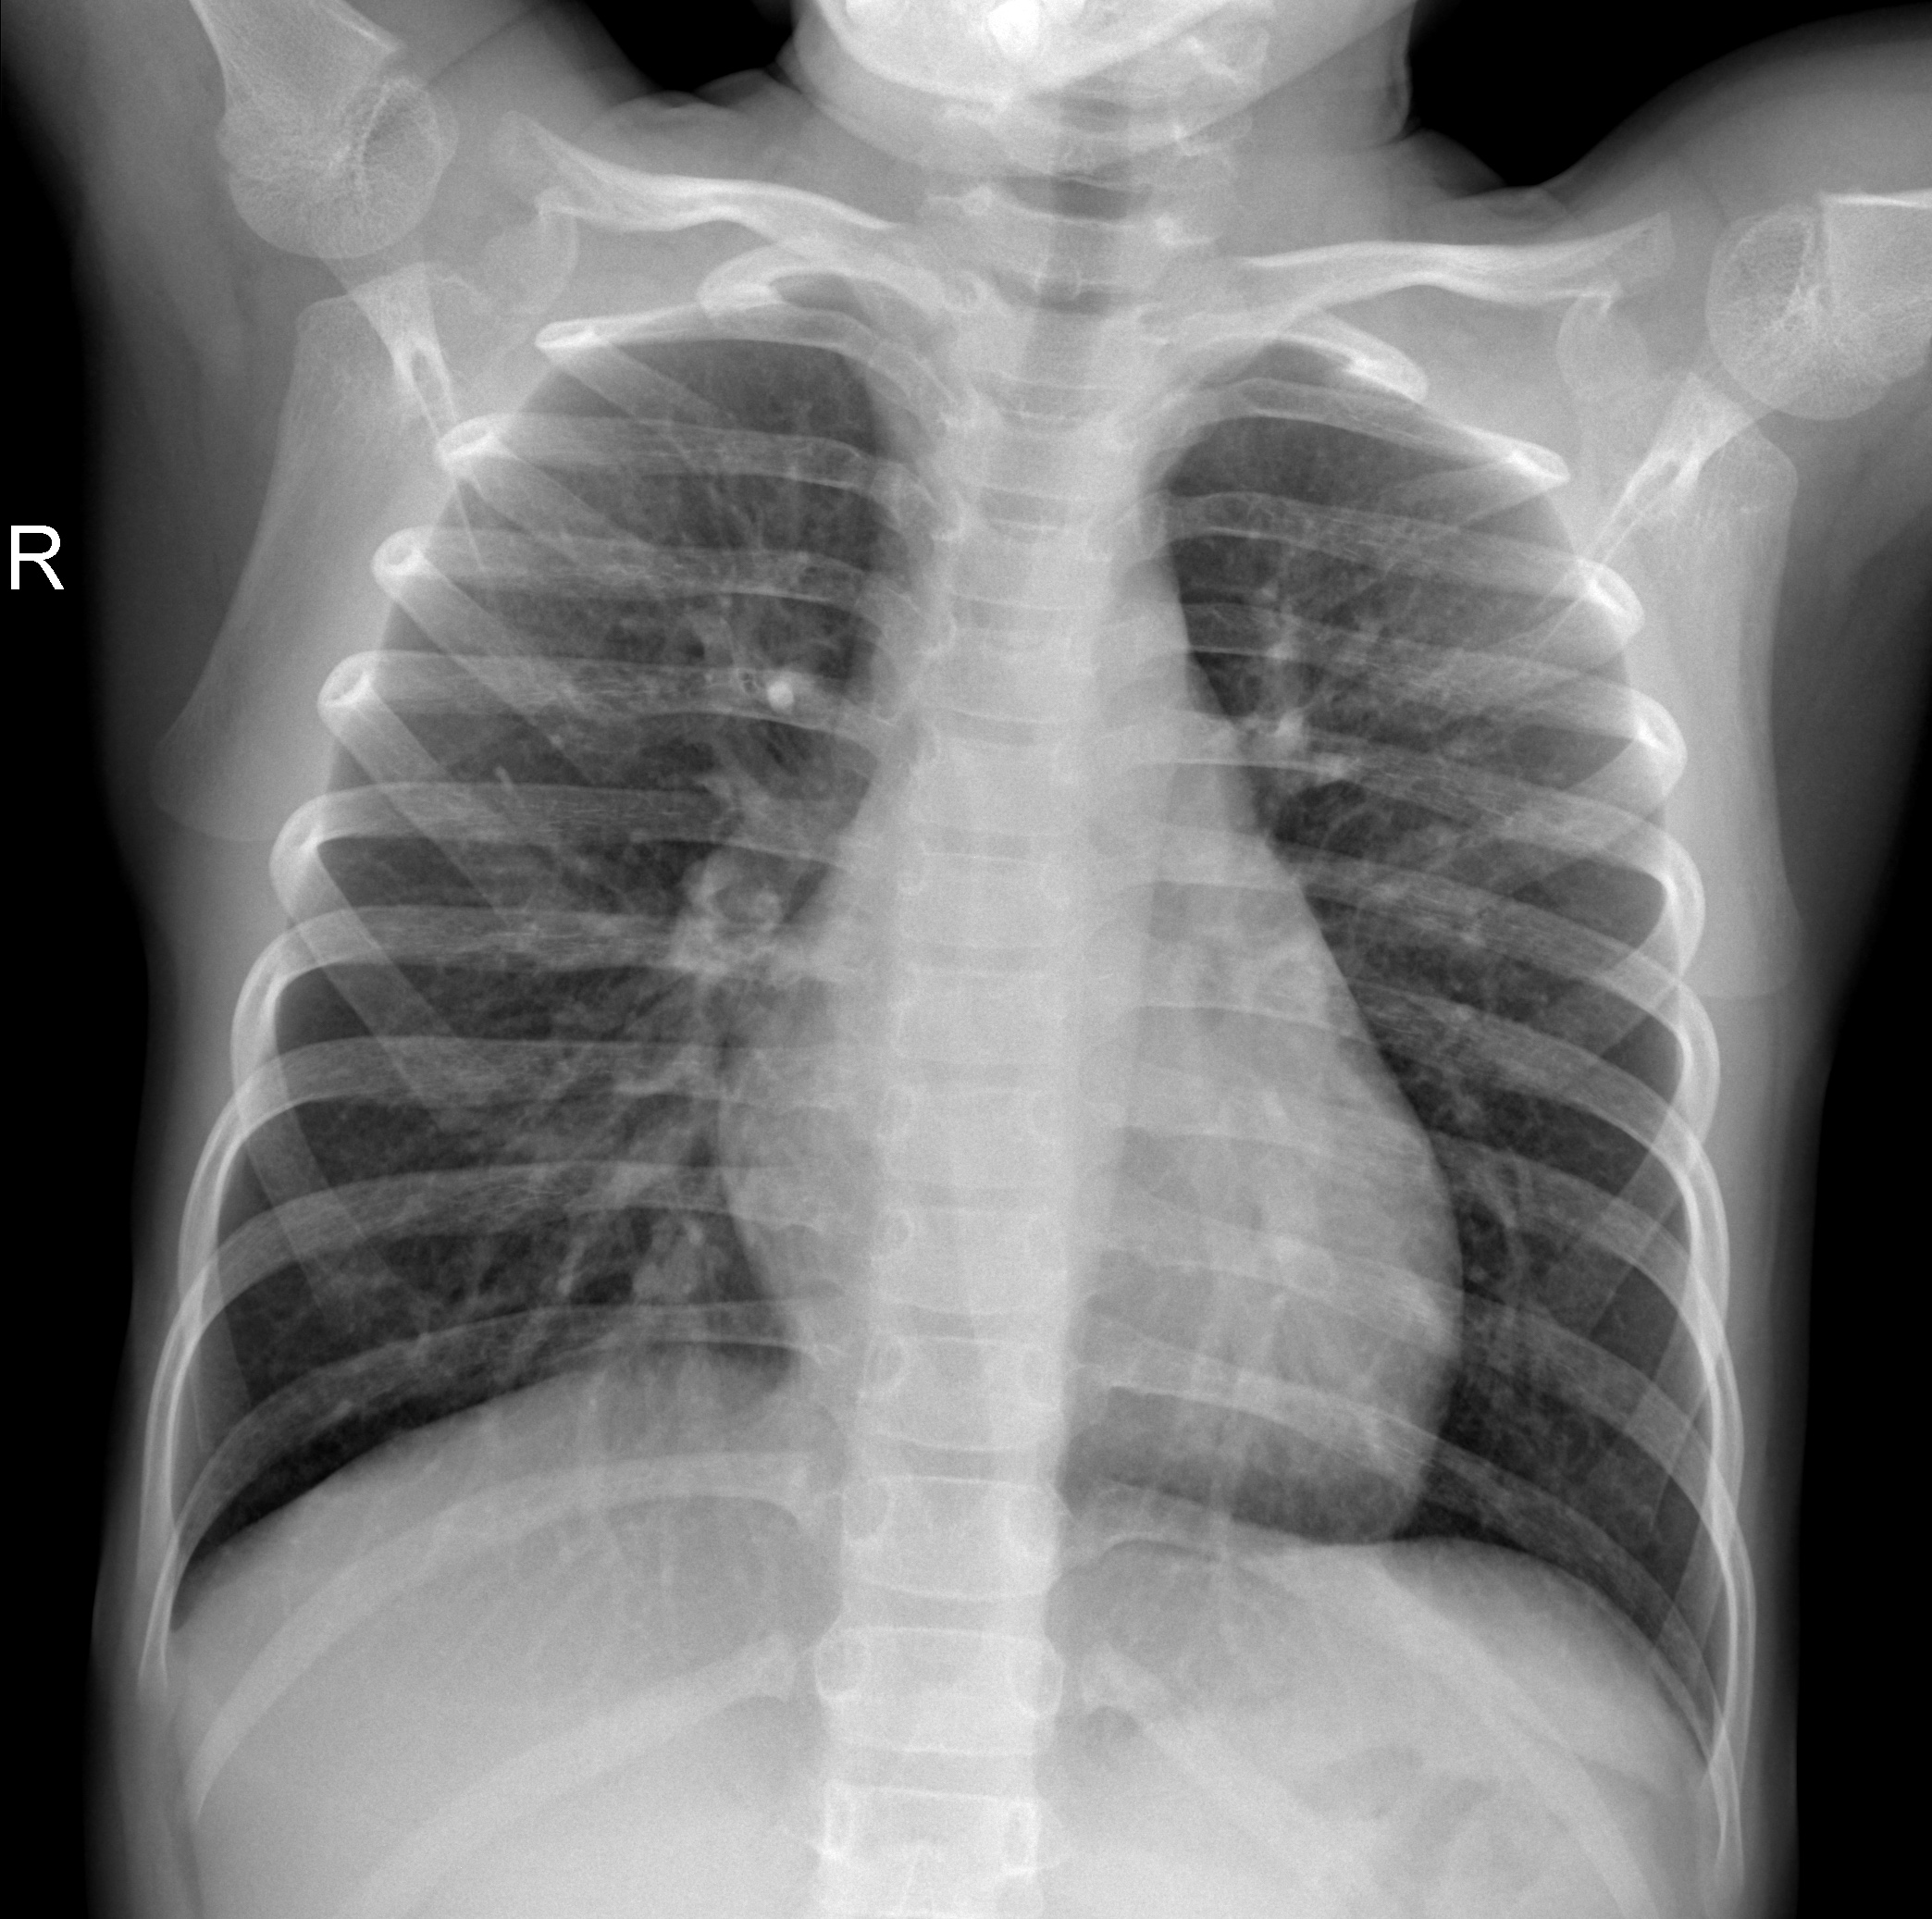
Diagnosis: NORMAL